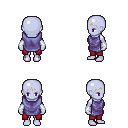
a pixel art fantasy rpg character, female body template, dark elf, purple skin, chain tabard jacket, red pants, plain hairstyle, white cloth bracers, four views (front, back, left, right), 2x2 character sprite sheet, small pixel art, hard edges, no anti-aliasing